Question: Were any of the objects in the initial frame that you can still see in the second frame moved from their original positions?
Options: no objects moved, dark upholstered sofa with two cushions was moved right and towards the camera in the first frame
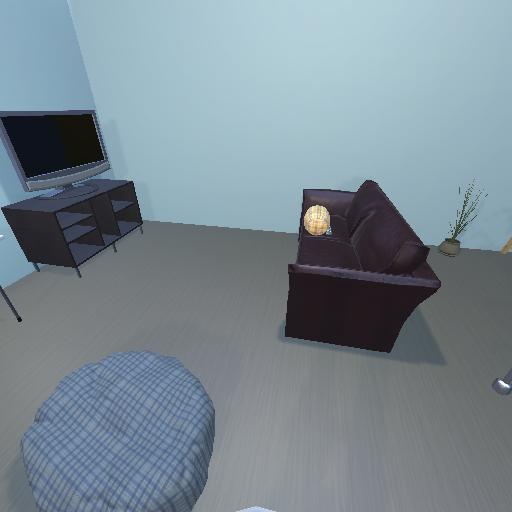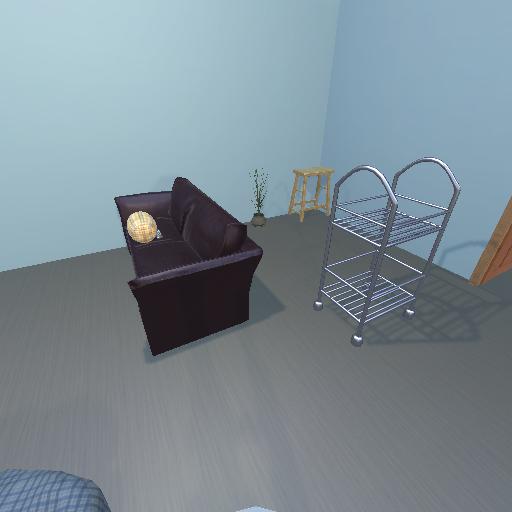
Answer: no objects moved